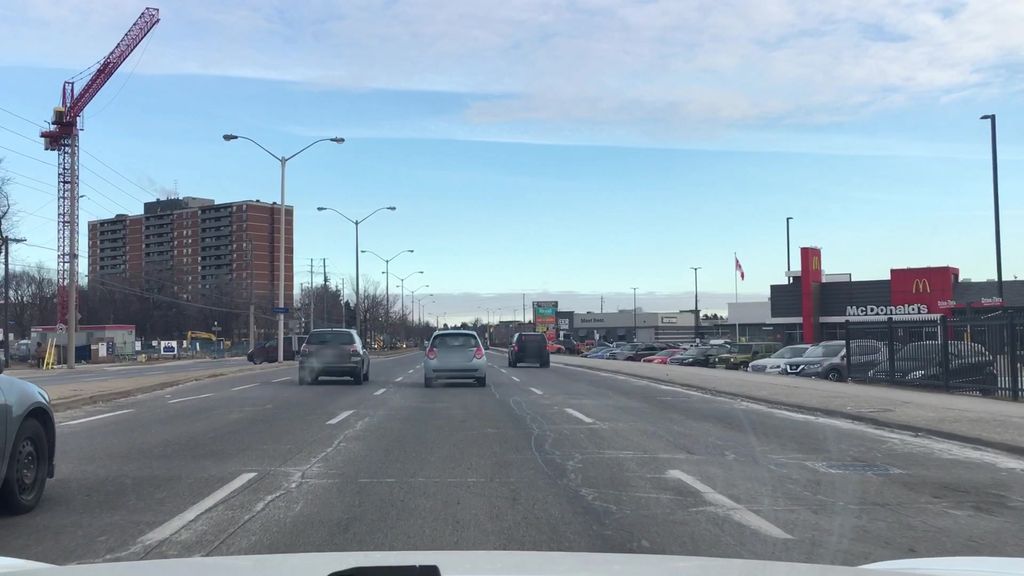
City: toronto